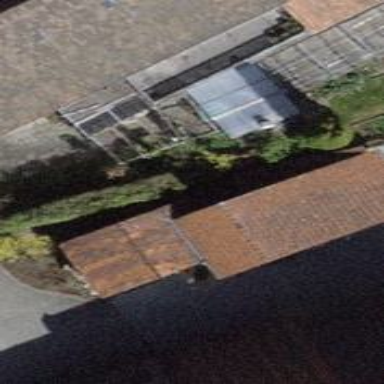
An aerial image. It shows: Building with tiled roof.